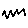
Label: zigzag